Interaction volume radius: 5 \u00c5
Interaction volume height: 50 \u00c5
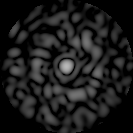
Disorder parameter: 0.8633